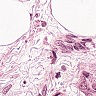
Metastatic tissue present: yes